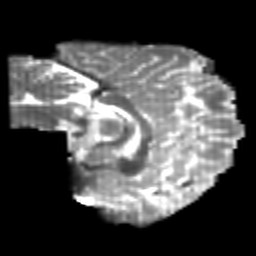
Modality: T2w
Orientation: sagittal
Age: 22
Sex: male
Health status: healthy
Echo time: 0.074 s